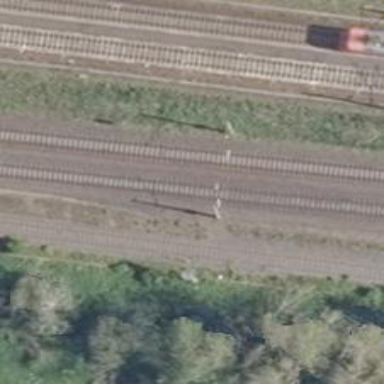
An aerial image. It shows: Railway signal.